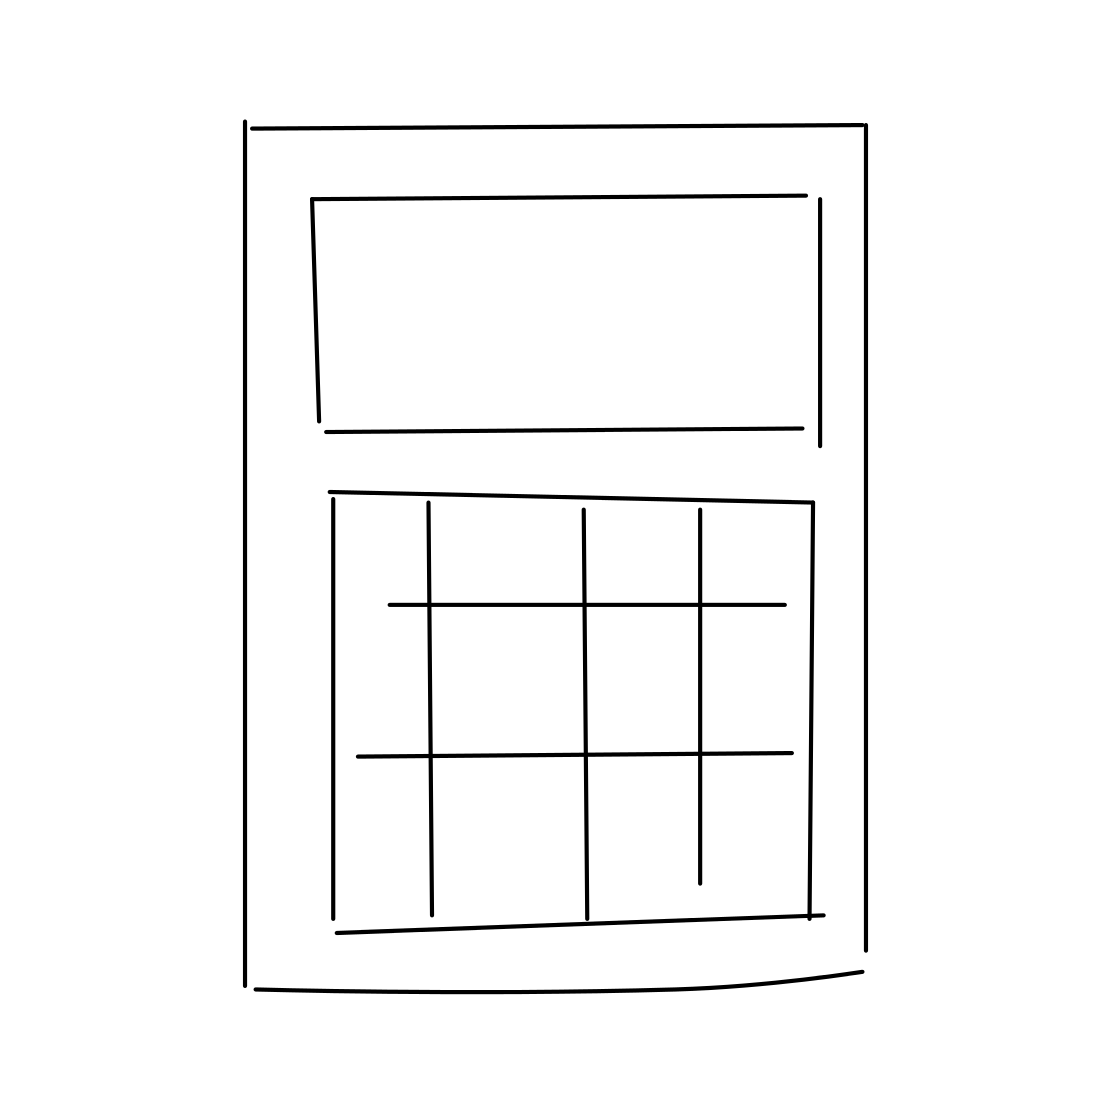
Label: calculator